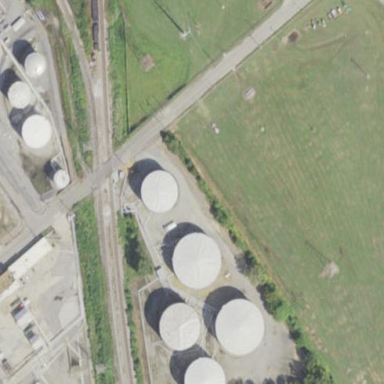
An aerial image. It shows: Industrial area primarily used for oil-related activities.